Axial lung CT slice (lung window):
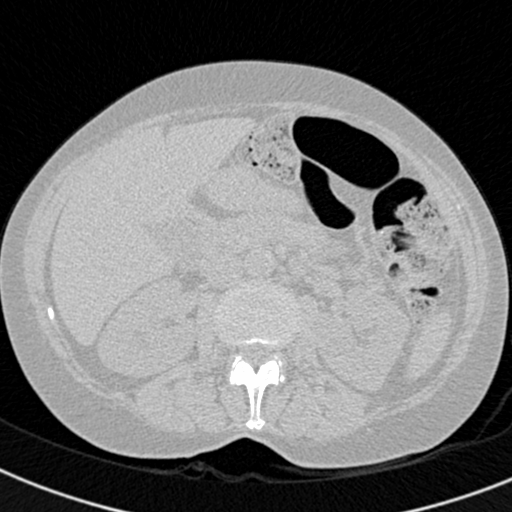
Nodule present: no